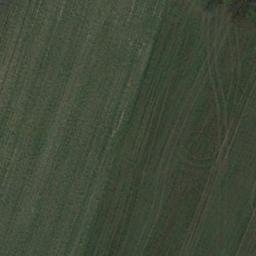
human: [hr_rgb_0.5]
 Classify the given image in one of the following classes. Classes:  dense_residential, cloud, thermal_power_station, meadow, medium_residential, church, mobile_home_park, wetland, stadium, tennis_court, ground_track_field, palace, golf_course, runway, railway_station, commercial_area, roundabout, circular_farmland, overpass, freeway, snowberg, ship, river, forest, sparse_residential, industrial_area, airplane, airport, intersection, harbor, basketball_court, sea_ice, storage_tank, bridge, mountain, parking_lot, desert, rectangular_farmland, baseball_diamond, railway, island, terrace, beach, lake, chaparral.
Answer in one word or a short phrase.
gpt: meadow